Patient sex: M
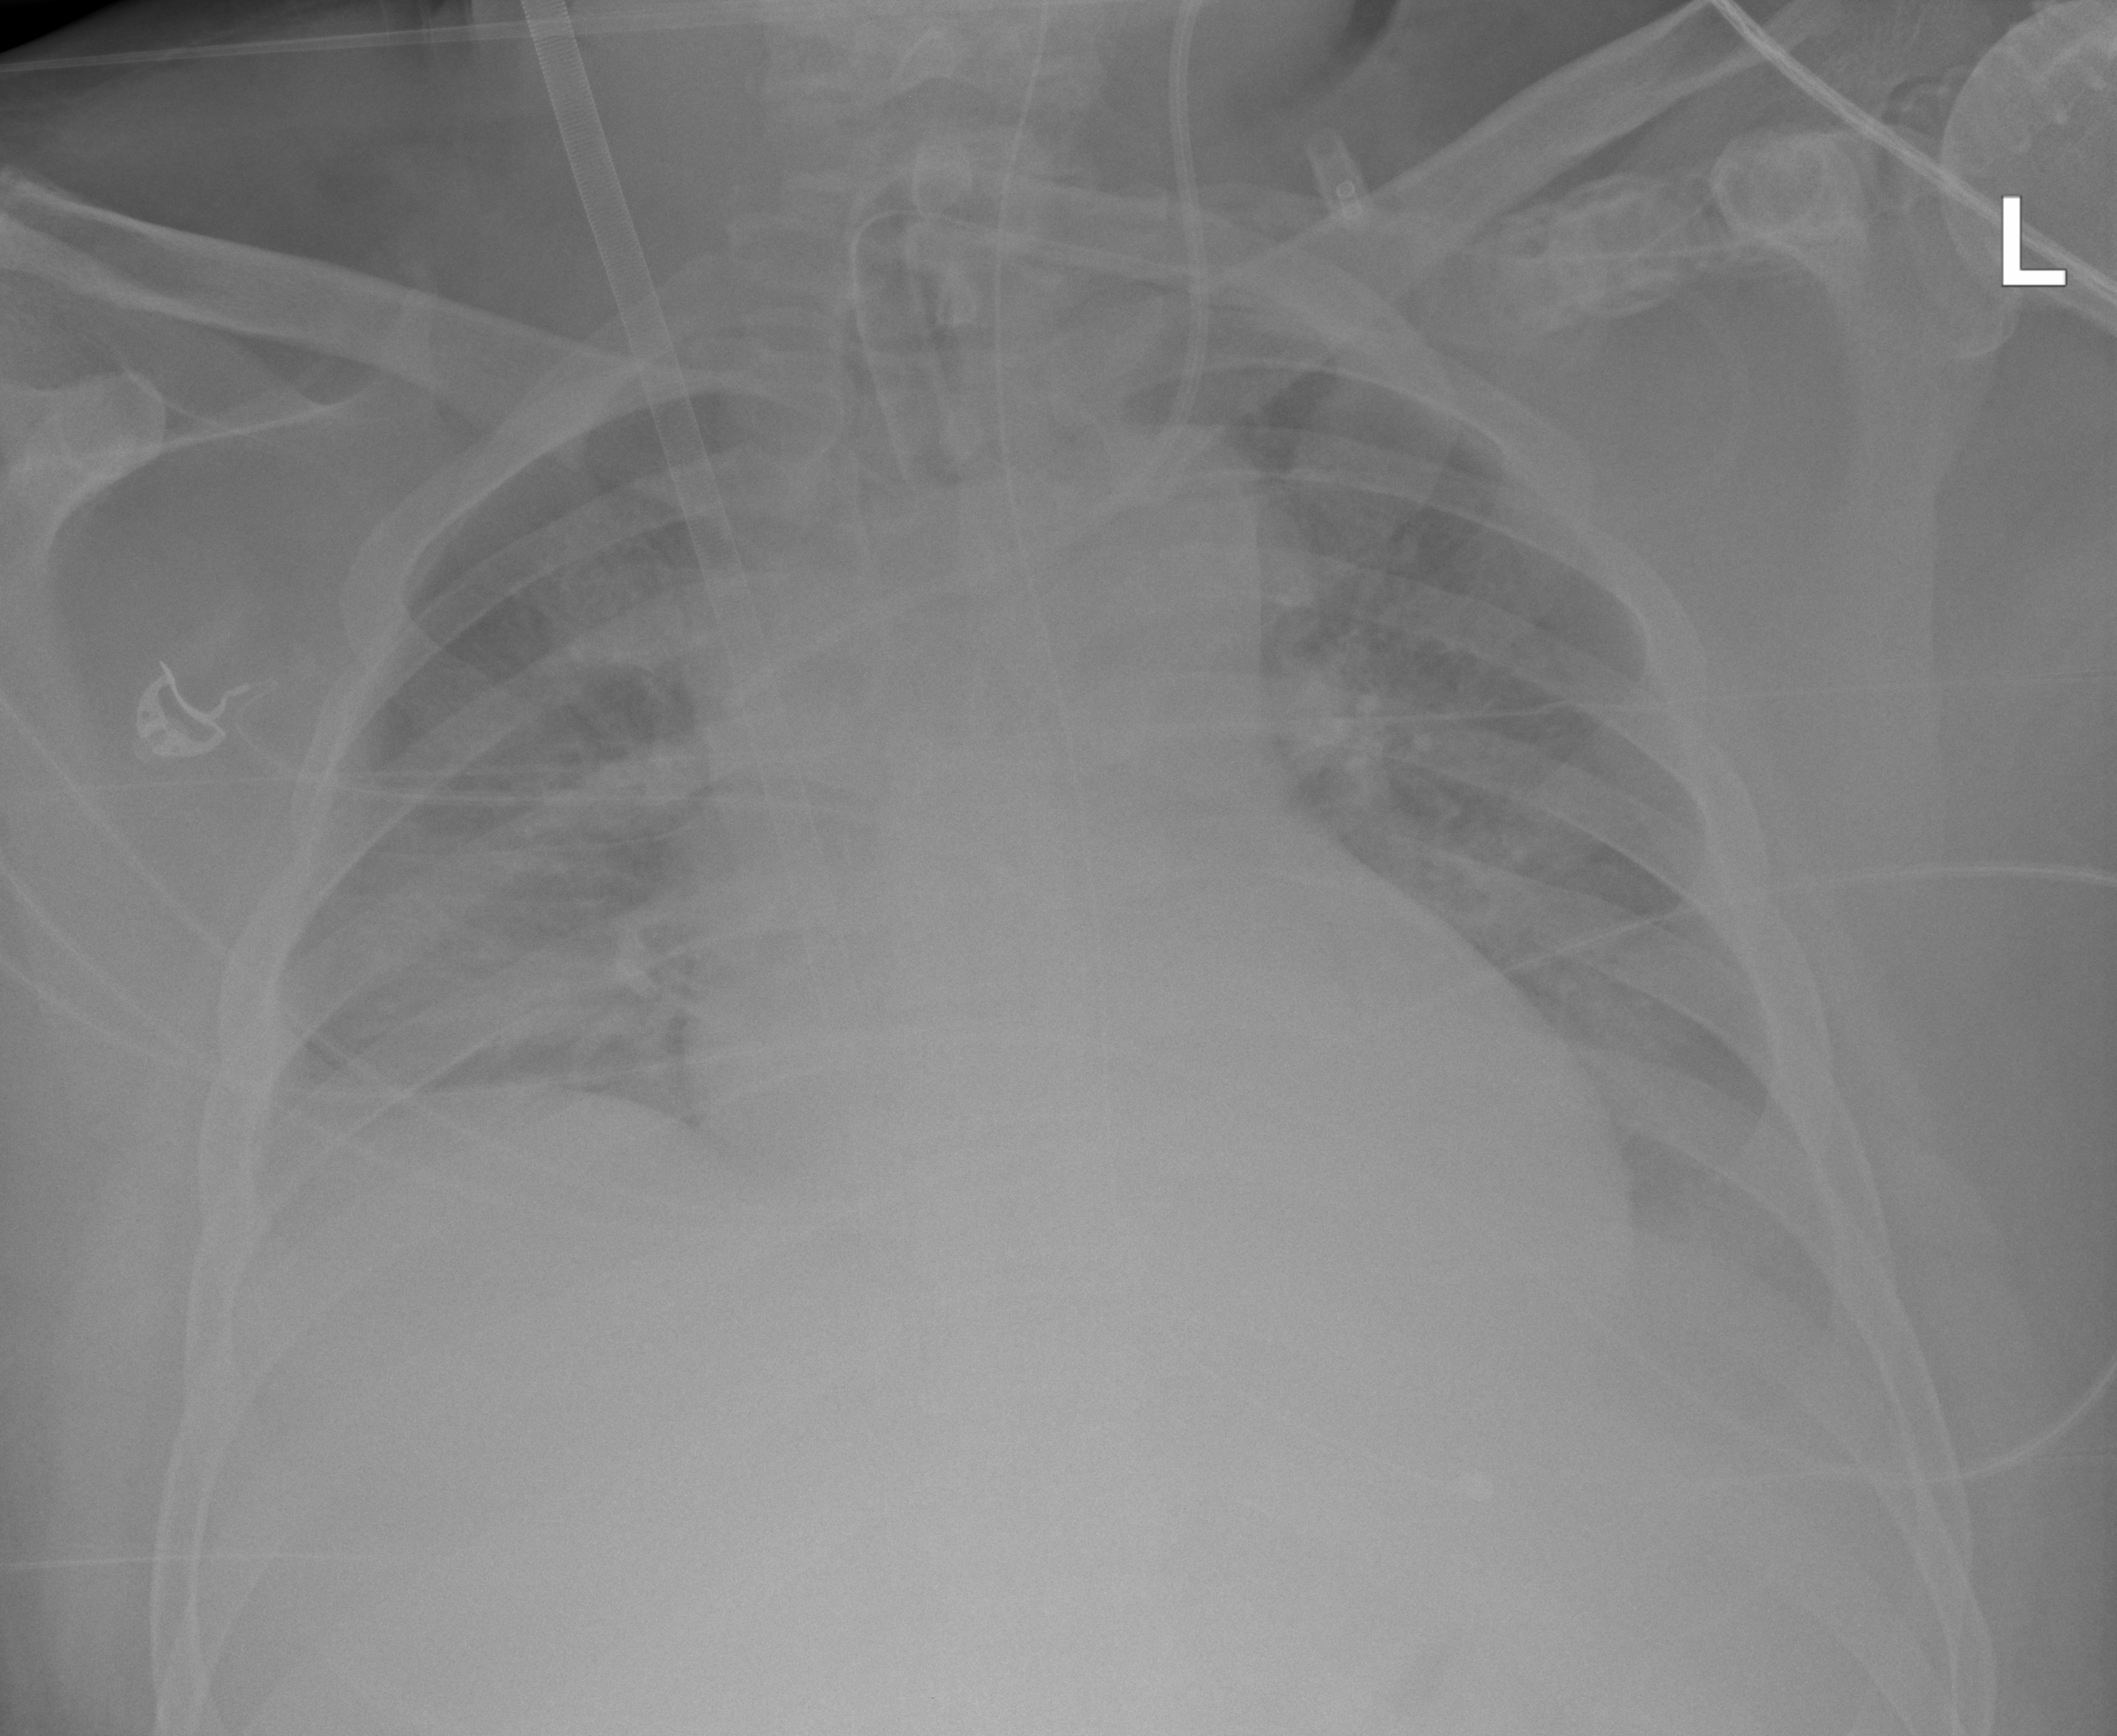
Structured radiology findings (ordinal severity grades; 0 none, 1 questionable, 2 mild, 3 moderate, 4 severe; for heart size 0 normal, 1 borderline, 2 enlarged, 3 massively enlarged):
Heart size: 1
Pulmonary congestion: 0
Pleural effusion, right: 2
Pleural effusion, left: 2
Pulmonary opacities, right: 2
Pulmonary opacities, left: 1
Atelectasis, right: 3
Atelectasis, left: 2